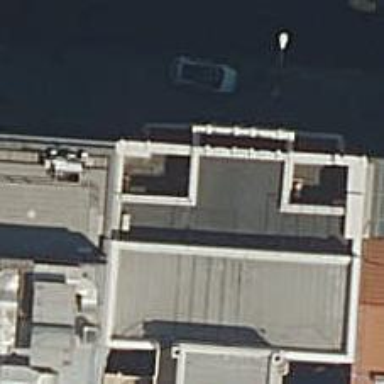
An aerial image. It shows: Courthouse.